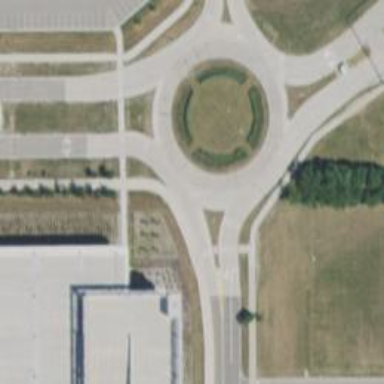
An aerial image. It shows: Service road around roundabout with separate sidewalks.